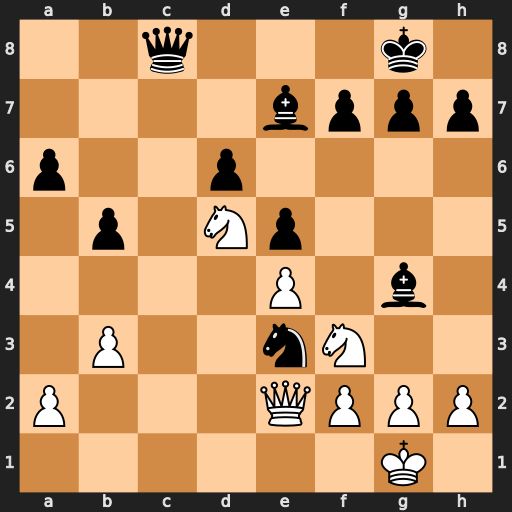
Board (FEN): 2q3k1/4bppp/p2p4/1p1Np3/4P1b1/1P2nN2/P3QPPP/6K1
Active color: w
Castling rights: -
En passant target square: -
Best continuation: Nxe7+ Kf8 Nxc8